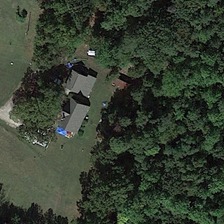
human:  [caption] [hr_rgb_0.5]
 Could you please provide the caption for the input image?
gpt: many green trees and meadows are around a building .

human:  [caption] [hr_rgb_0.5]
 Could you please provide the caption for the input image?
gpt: many green trees and meadows are around a building .

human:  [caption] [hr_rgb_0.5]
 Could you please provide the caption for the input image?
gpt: many green trees and meadows are around a building .

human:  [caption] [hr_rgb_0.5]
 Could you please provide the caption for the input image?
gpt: many green trees and meadows are around a building .

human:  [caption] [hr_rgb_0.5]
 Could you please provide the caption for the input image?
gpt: many green trees and meadows are around a building .